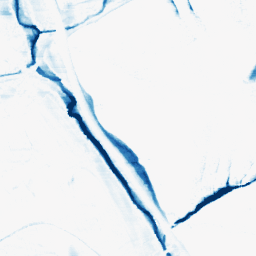
Category: morphological
Decomposition family: morphological_rect
Decomposition parameters: operation: closing
width: 20
height: 5
Upsampling method: quadratic
Upsampling parameters: scale: 4
Upsampling scale: 4